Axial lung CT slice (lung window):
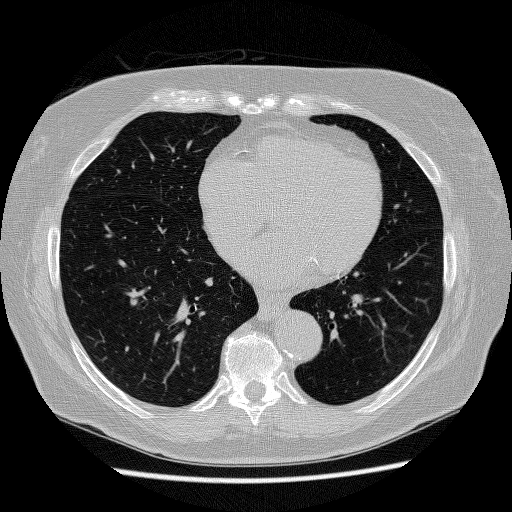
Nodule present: no